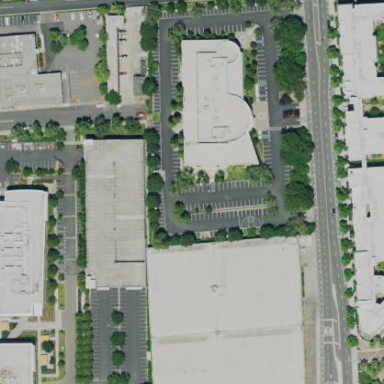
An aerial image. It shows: Commercial area.